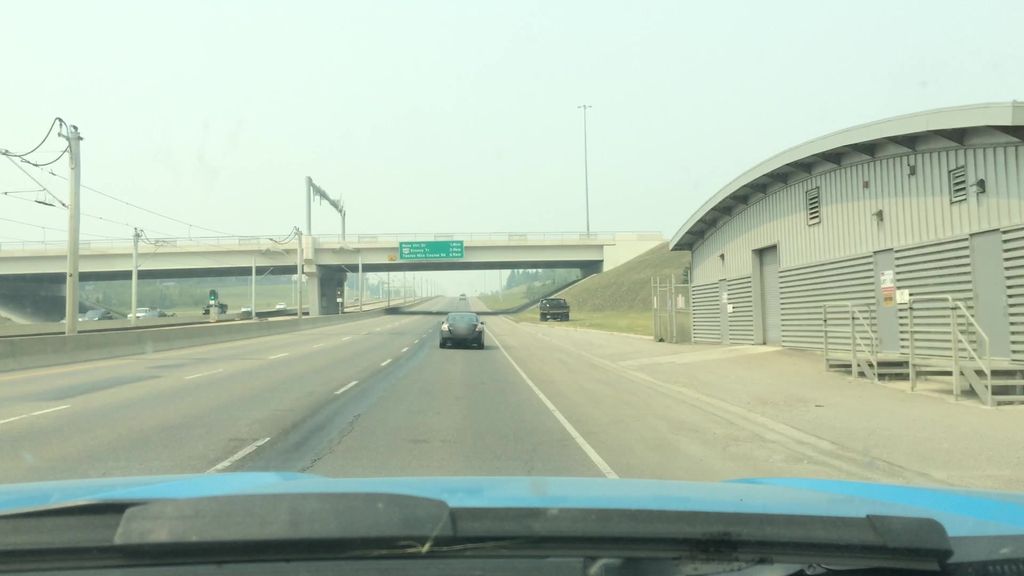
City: calgary